Field crop: maize
Growth stage: 2
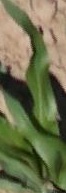
Species: maize